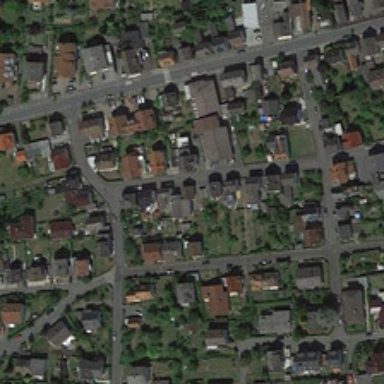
Winding roads and houses can be seen in the area  with trees and lawns around .